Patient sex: M
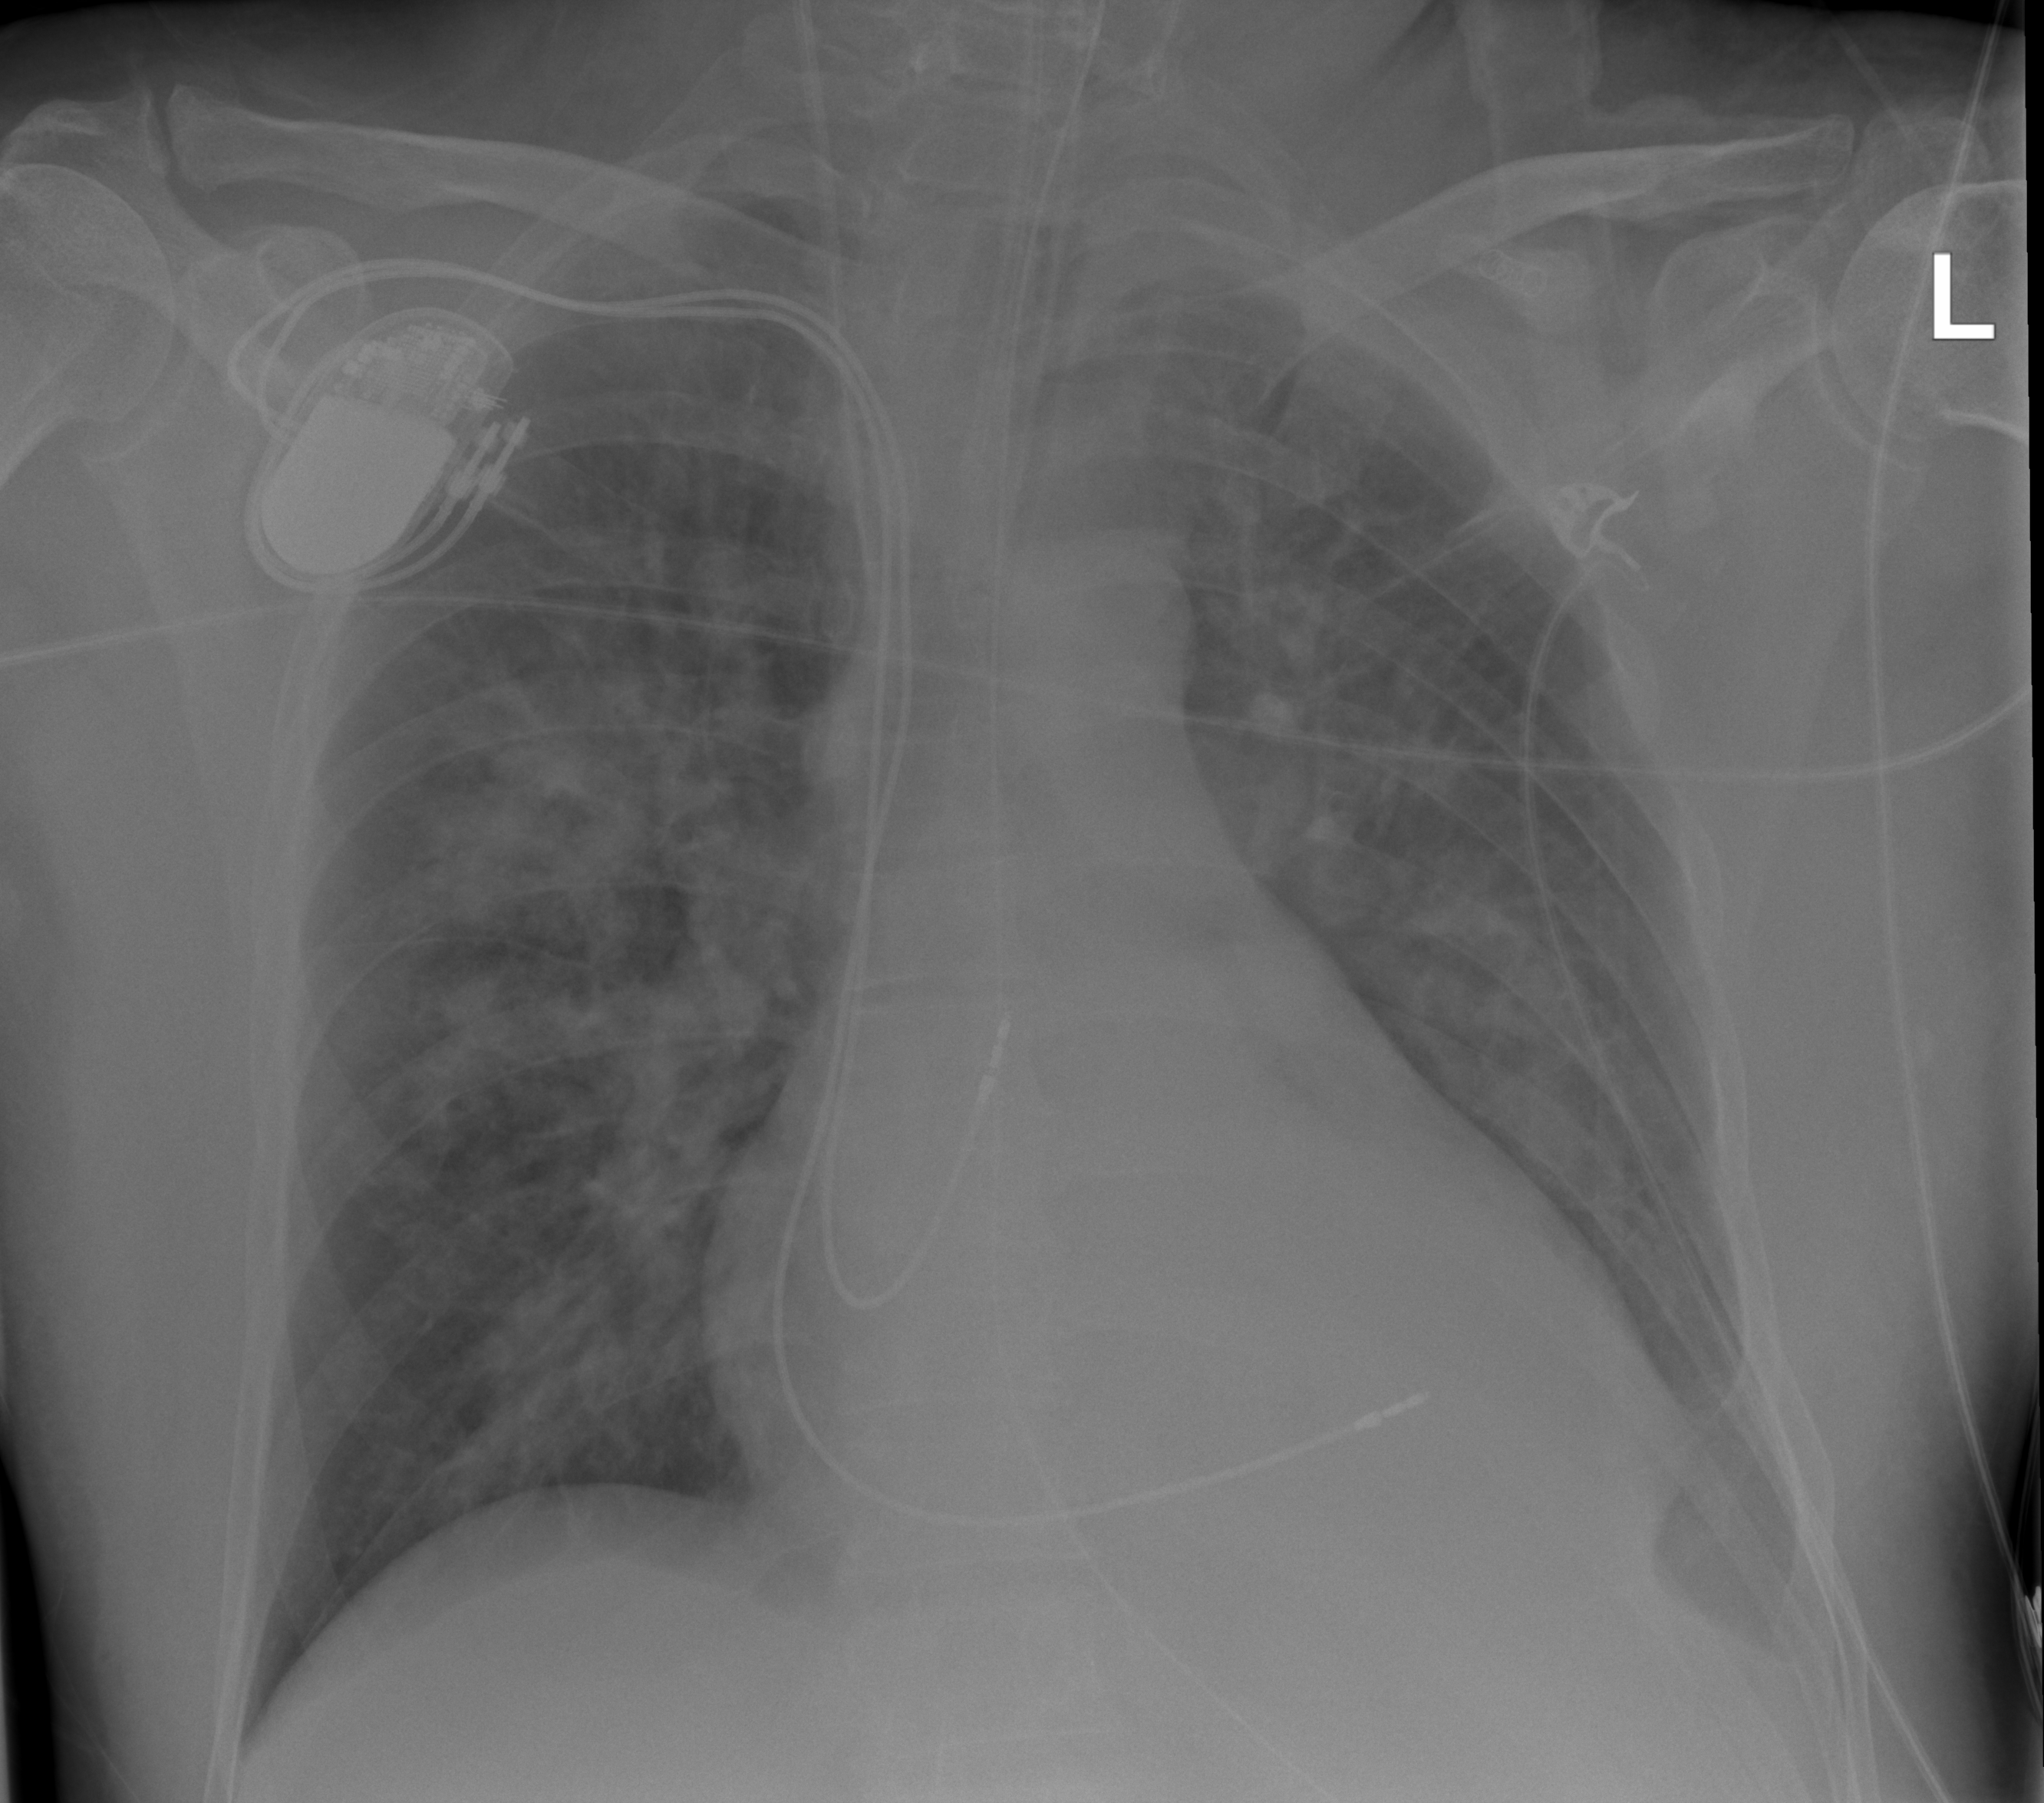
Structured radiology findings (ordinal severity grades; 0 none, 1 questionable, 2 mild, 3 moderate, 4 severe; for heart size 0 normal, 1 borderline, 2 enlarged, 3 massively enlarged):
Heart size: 2
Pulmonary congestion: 0
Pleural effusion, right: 0
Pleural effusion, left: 2
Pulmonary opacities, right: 3
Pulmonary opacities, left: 3
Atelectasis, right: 2
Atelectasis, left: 2